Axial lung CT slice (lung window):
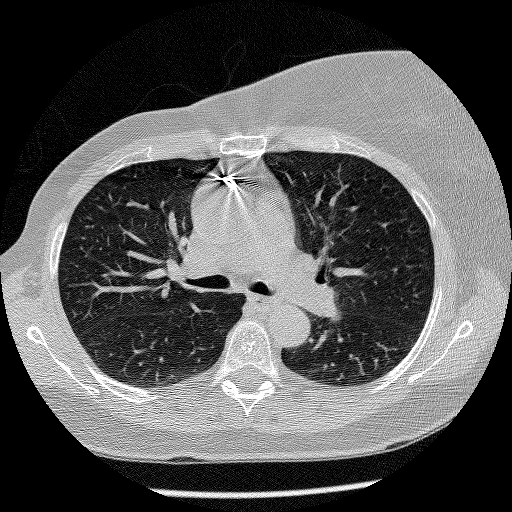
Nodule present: no